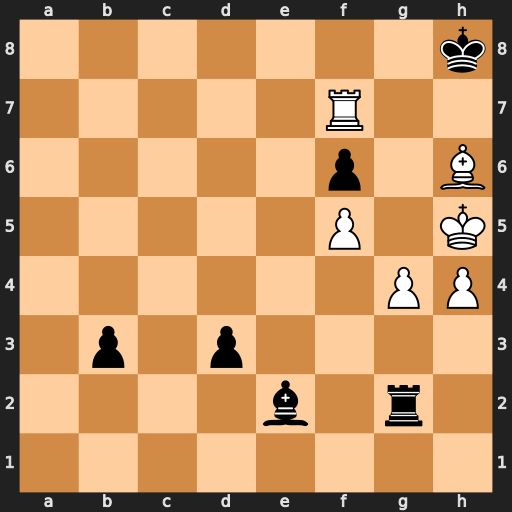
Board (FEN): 7k/5R2/5p1B/5P1K/6PP/1p1p4/4b1r1/8
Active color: w
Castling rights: -
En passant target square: -
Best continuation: Kg6 Rxg4+ Bg5 Kg8 Rb7 Kf8 Kxf6 Ke8 Kg7